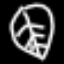
Label: leaf